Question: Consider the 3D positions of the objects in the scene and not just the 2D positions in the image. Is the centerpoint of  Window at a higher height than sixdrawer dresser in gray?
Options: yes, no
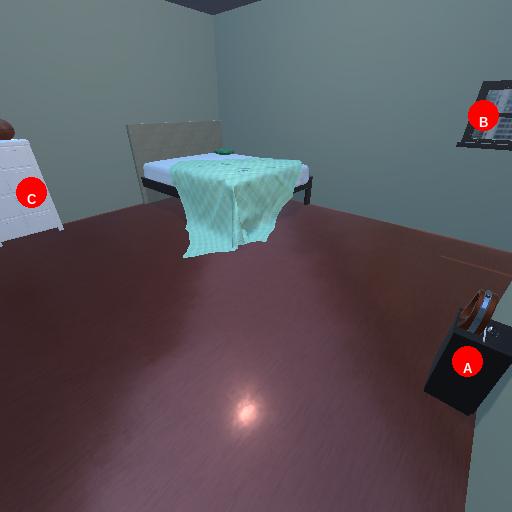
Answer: yes